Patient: sex M, age 61
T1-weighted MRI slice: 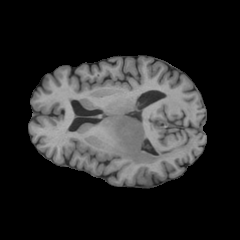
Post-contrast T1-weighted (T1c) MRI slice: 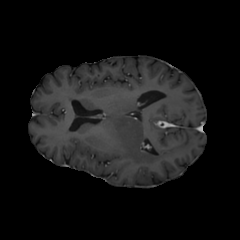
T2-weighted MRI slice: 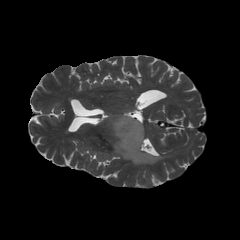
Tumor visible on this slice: yes
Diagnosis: Astrocytoma, IDH-wildtype
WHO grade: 3